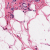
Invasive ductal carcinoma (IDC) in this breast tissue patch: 0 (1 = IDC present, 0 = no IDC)